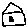
Label: house